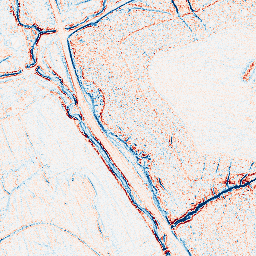
Category: edge_preserving
Decomposition family: anisotropic_diffusion
Decomposition parameters: iterations: 5
kappa: 100
gamma: 0.1
Upsampling method: lanczos
Upsampling parameters: scale: 8
Upsampling scale: 8